Chest X-ray:
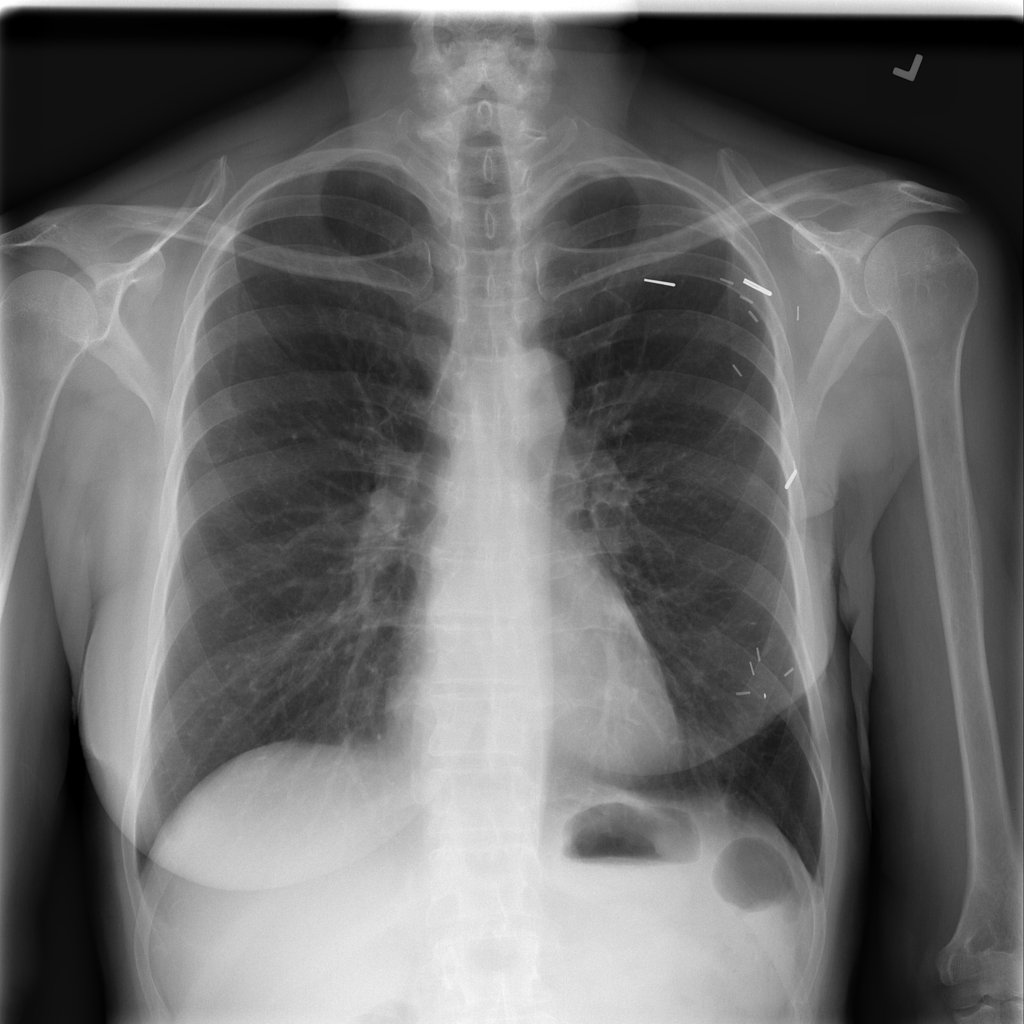
No abnormal finding: yes